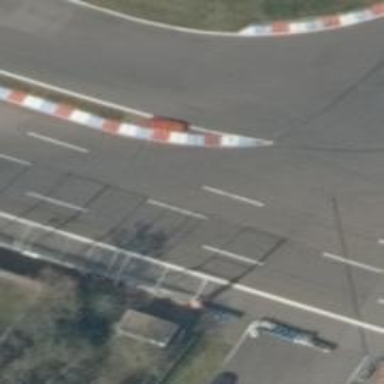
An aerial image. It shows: Raceway with kerb.